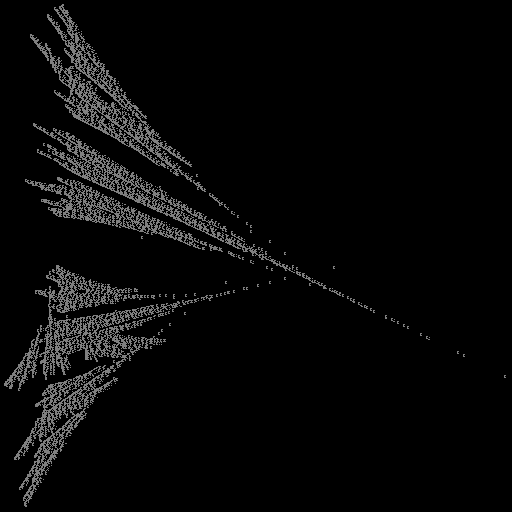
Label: ginkgo